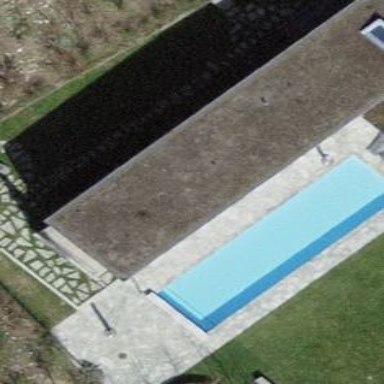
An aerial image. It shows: Swimming pool located in leisure land.